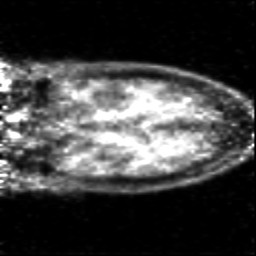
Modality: PET
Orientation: coronal
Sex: male
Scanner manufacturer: siemens